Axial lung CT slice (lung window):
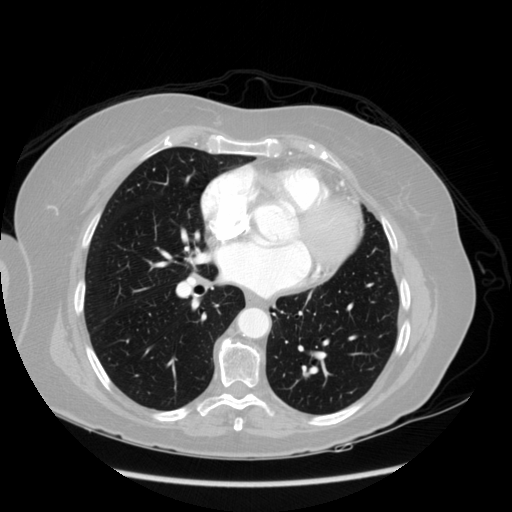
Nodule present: no